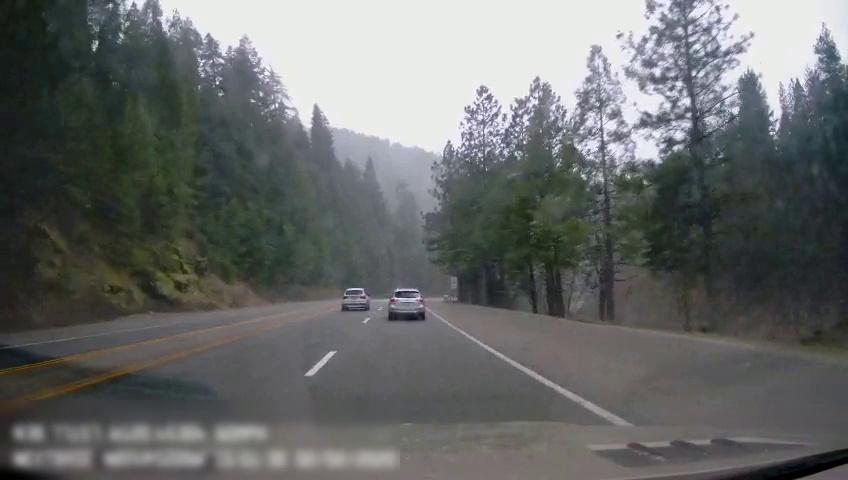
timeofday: Day
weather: Cloudy
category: Drivable Space
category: Vehicles | SUV
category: Vehicles | SUV
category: Lanes | Opposite Lane
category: Lanes | Current Lane
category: Lanes | Current Lane
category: Lanes | Opposite Lane
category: Lanes | Alternate Lane
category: Lanes | Alternate Lane
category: Lanes | Alternate Lane
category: Traffic | Signs